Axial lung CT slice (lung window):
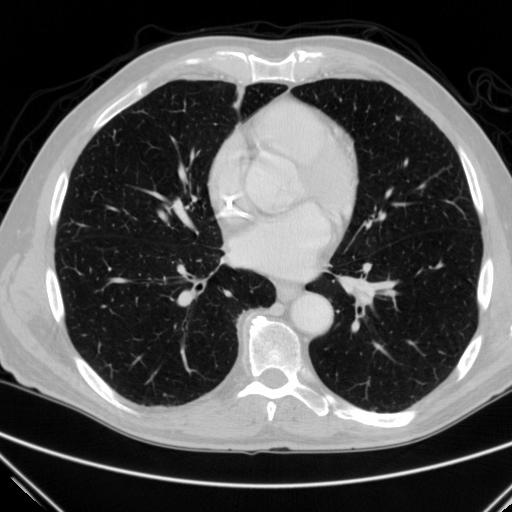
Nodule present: no